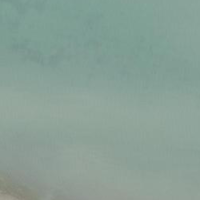
EUNIS habitat code: 14
Species observed at this site:
Aythya marila
Aythya ferina
Alcedo atthis
Mergus serrator